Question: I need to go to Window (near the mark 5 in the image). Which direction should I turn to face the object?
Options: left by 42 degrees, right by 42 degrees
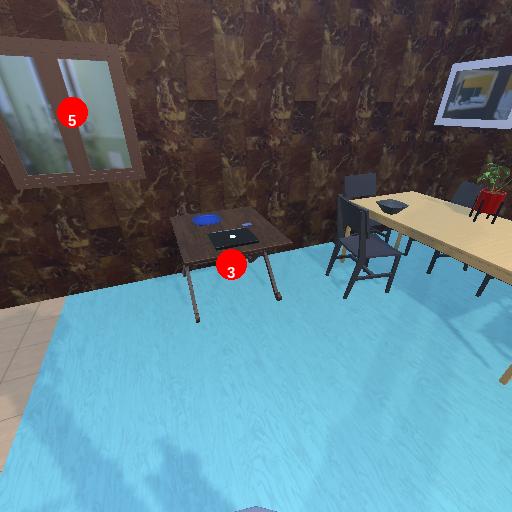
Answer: left by 42 degrees